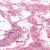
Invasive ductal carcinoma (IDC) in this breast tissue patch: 0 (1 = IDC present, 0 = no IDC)